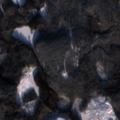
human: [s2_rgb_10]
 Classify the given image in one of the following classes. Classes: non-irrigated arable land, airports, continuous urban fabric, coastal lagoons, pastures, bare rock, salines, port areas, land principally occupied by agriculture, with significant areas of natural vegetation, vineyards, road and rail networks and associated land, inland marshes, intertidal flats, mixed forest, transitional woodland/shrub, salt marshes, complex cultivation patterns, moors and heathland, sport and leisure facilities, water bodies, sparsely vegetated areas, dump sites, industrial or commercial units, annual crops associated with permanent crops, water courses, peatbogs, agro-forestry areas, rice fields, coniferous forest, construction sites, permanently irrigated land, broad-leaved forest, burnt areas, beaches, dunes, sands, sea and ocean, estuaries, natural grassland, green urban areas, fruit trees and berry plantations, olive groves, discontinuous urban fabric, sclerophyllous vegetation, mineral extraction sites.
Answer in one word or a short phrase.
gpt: mineral extraction sites, coniferous forest, mixed forest